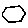
Label: hexagon